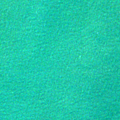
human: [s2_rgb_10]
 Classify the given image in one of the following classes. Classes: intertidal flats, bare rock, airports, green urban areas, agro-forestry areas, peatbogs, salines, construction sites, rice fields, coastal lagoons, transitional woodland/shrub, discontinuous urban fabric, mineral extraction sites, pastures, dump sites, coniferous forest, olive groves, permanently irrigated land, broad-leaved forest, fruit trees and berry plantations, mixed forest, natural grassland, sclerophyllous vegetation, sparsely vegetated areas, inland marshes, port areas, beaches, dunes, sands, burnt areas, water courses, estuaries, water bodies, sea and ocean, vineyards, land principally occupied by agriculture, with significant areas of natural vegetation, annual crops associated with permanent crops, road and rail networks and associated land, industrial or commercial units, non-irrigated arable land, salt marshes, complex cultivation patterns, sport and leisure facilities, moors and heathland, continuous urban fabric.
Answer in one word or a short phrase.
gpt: sea and ocean